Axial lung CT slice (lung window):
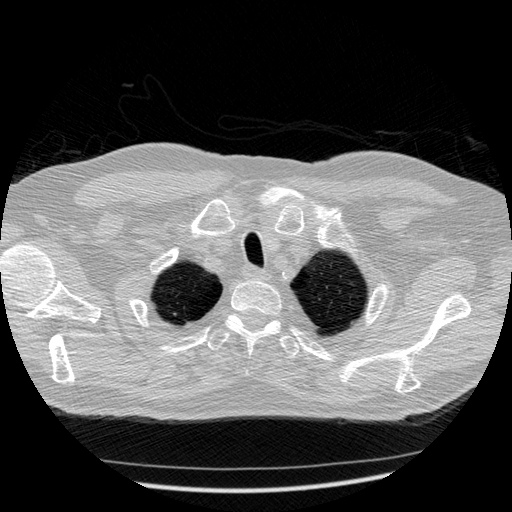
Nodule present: no